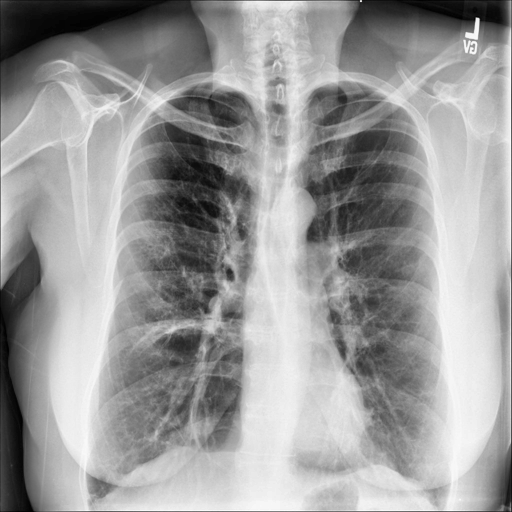
Finding: NORMAL